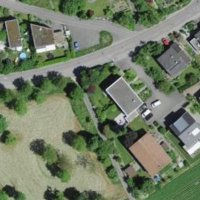
EUNIS habitat code: 54
Species observed at this site:
Allium ursinum